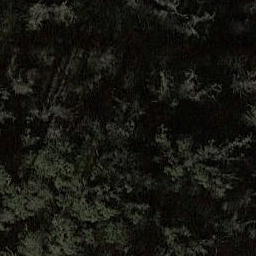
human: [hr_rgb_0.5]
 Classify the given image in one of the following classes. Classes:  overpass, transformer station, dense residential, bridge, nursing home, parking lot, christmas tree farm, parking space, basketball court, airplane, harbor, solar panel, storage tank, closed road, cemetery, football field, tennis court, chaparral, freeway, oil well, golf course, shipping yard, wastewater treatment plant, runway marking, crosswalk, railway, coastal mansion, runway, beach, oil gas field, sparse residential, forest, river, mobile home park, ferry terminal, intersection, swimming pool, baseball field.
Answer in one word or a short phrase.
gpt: forest